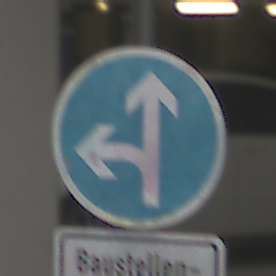
Verkehrszeichen: VorgeschriebeneFahrtrichtungGeradeausOderLinks
Zusatzzeichen unten: SonstigeFahrzeugePersonengruppenFrei1
Umgebung: Roofed, Urban
Tageszeit: Midday
Wetter: Overcast
Licht: Artificial
Jahreszeit: NotSpecified
Kontrast: MediumContrast